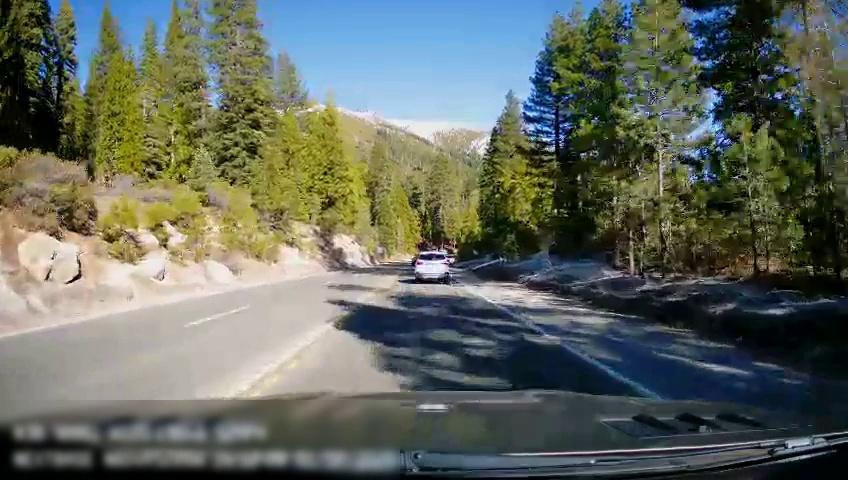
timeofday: Day
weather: Sunny
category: Drivable Space
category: Vehicles | SUV
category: Lanes | Current Lane
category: Lanes | Alternate Lane
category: Lanes | Opposite Lane
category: Lanes | Opposite Lane